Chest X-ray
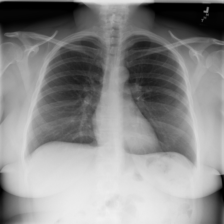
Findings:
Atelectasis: negative
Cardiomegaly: negative
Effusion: negative
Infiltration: negative
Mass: negative
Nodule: negative
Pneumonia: negative
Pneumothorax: negative
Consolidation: negative
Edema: negative
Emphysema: negative
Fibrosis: negative
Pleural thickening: negative
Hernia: negative